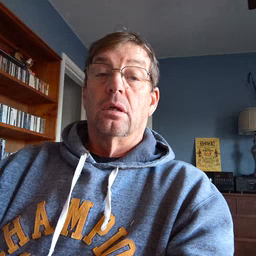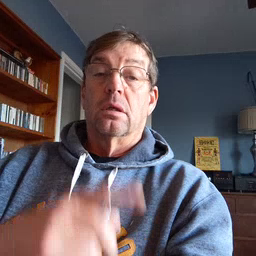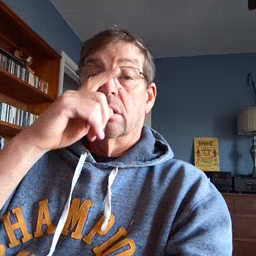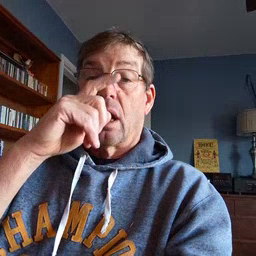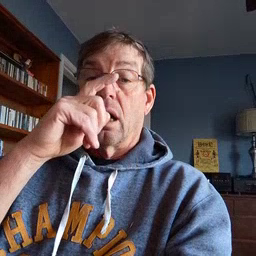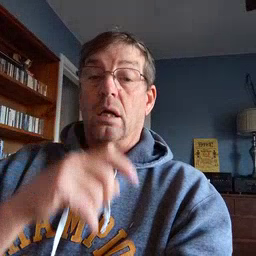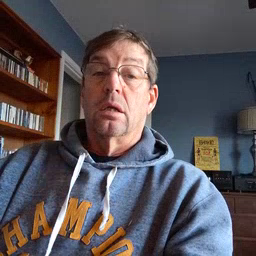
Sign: doll